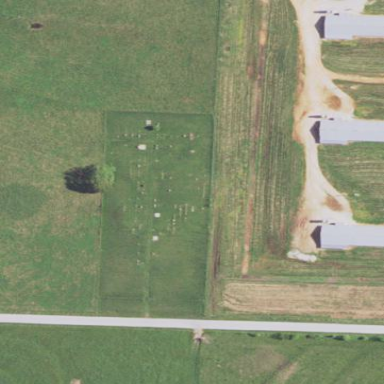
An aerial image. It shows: Cemetery.